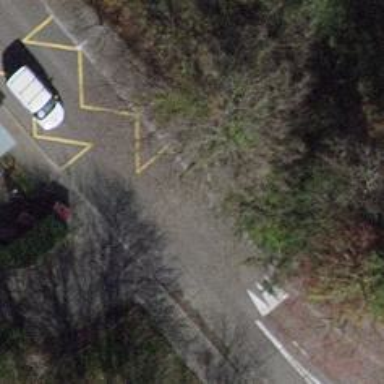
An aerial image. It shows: Bus stop with designated public transport stop position.